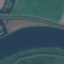
Land use / land cover class: River